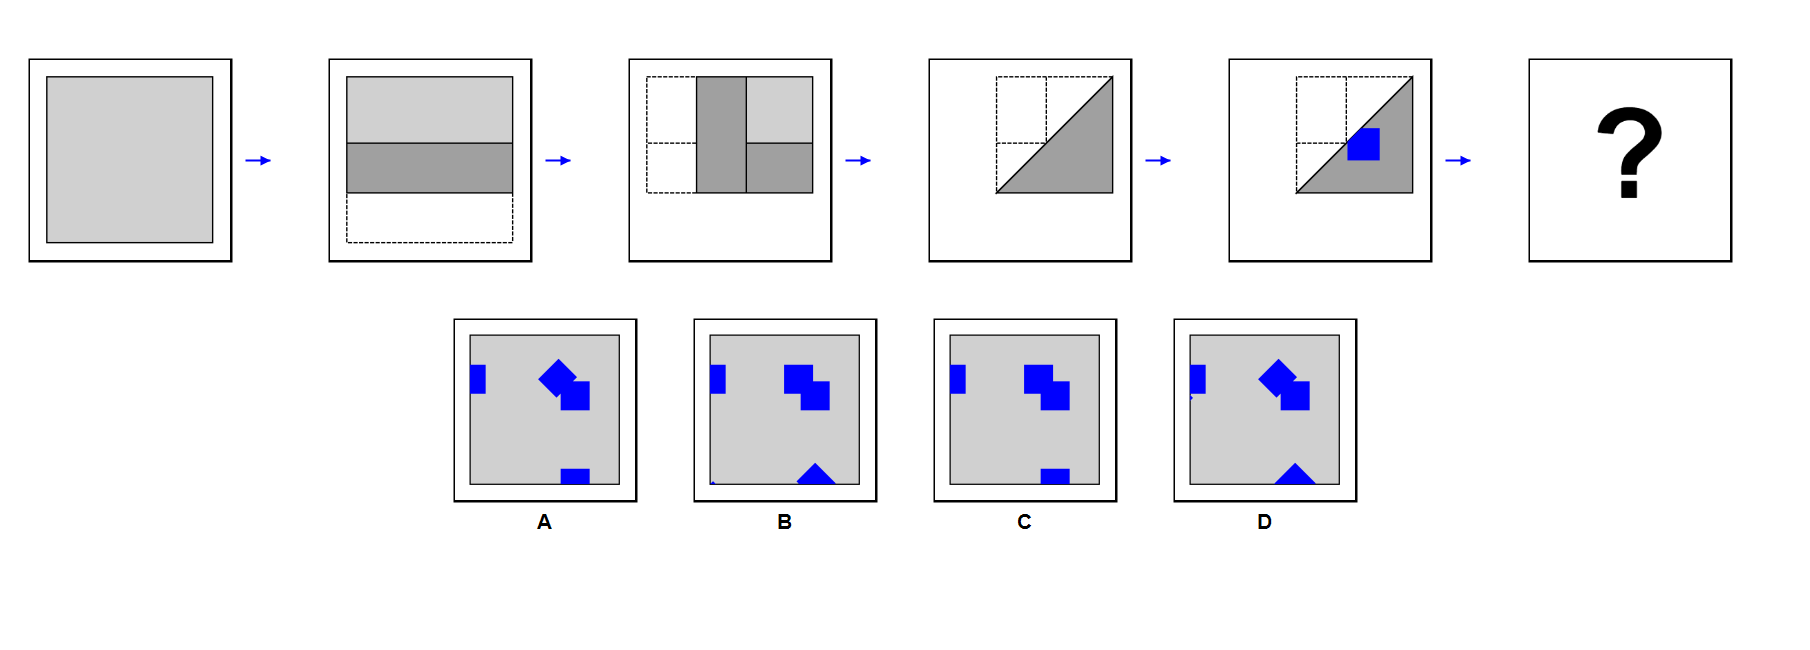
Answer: C